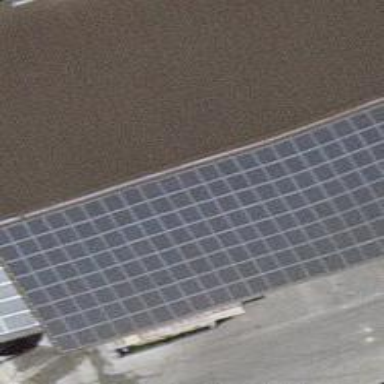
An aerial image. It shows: Solar power generator with photovoltaic panels.